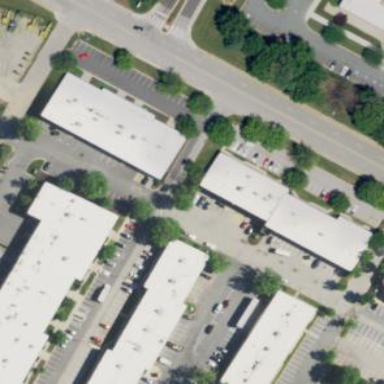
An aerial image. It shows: Office building.